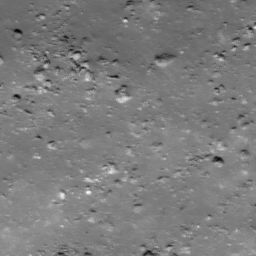
Host type: background_regolith
Lunar coordinates: latitude nan, longitude nan